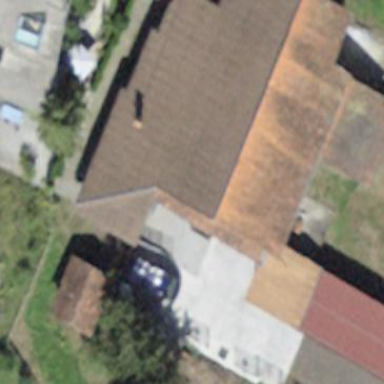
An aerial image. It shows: Building.